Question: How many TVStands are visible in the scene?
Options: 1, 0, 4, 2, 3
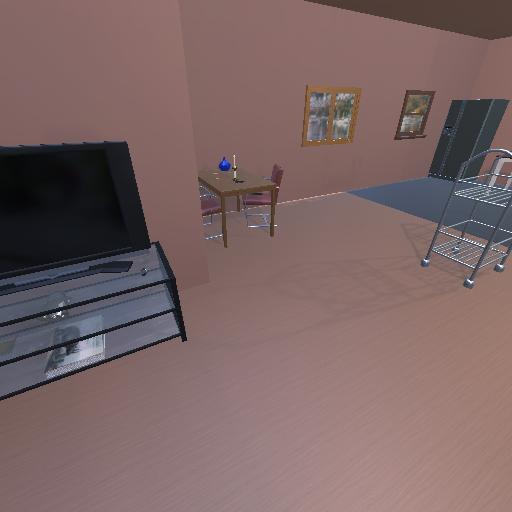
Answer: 1